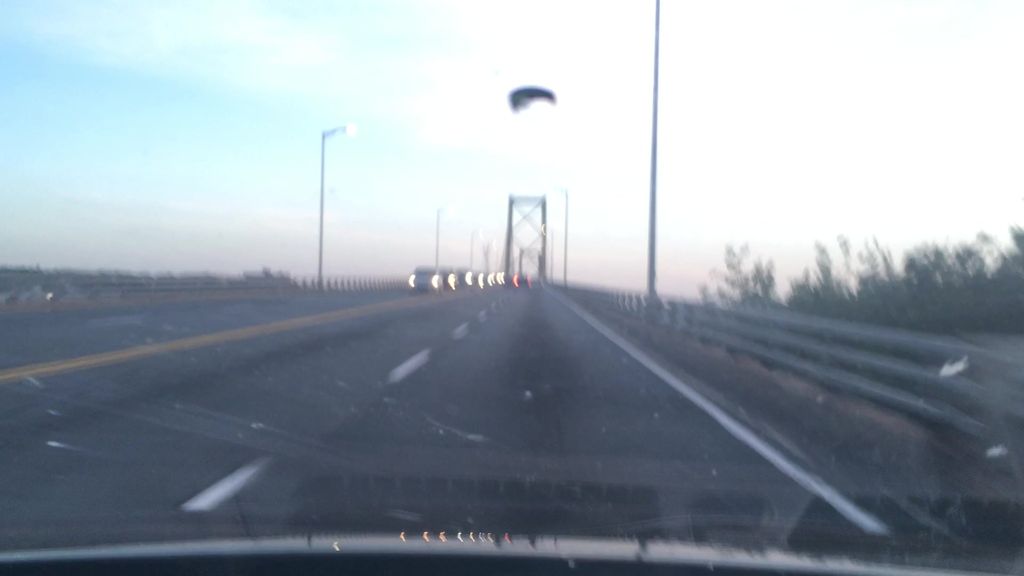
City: halifax